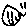
Label: smiley face